Question: I'm working on a LightSwitch custom control that is able (well, at least this is intended...) to bind to and edit various different properties, based on a discriminating value.
Let me explain a bit further. The table looks like this:

Now, based on the value of 'Datenformat', the control binds itself dynamically to 'ErgebnisBool', 'ErgebnisDatum' and so on and selects the appropriate 'DataTemplate' from the control's 'xaml'.
'ErgebnisAnzeige' is a computed text property that holds a read-only display string.
The control's xaml is as follows:
'''
<UserControl x:Class="EuvControlsExtension.Presentation.Controls.ProzessErgebnisEdit"
xmlns="http://schemas.microsoft.com/winfx/2006/xaml/presentation"
xmlns:x="http://schemas.microsoft.com/winfx/2006/xaml"
xmlns:framework ="clr-namespace:Microsoft.LightSwitch.Presentation.Framework;assembly=Microsoft.LightSwitch.Client"
xmlns:d="http://schemas.microsoft.com/expression/blend/2008"
xmlns:mc="http://schemas.openxmlformats.org/markup-compatibility/2006"
xmlns:sdk="http://schemas.microsoft.com/winfx/2006/xaml/presentation/sdk"
xmlns:ct="clr-namespace:System.Windows.Controls;assembly=System.Windows.Controls.Data.Input"
xmlns:multi="clr-namespace:EuvControlsExtension.Presentation.Controls"
xmlns:toolkit="http://schemas.microsoft.com/winfx/2006/xaml/presentation/toolkit"
mc:Ignorable="d"
x:Name="HostControl">
<multi:MtTemplateSelector x:Name="MyTemplateSelector"
Content="{Binding Path=RootEntity, Mode=TwoWay, ElementName=HostControl, UpdateSourceTrigger=Default}"
HorizontalContentAlignment="Stretch"
VerticalContentAlignment="Center"
IsHitTestVisible="False">
<!--Zahl-->
<multi:MtTemplateSelector.ZahlTemplate>
<DataTemplate>
<TextBox HorizontalAlignment="Stretch"
Text="{Binding Path=RootEntity.ErgebnisZahl, ElementName=HostControl, Mode=TwoWay, UpdateSourceTrigger=Default, ValidatesOnExceptions=True, NotifyOnValidationError=True}"/>
</DataTemplate>
</multi:MtTemplateSelector.ZahlTemplate>
<!--Bool-->
<multi:MtTemplateSelector.BoolTemplate>
<DataTemplate>
<CheckBox IsThreeState="True"
Content="{Binding Path=RootEntity.ErgebnisBool, ElementName=HostControl, Mode=TwoWay, UpdateSourceTrigger=Default, ValidatesOnExceptions=True, NotifyOnValidationError=True}"/>
</DataTemplate>
</multi:MtTemplateSelector.BoolTemplate>
</multi:MtTemplateSelector>
</UserControl>
'''
The 'MtTemplateSelector' class simply returns the appropriate DataTemplate for the current format, nothing special here.
The control itself ('ProzessErgebnisEdit') is also very simple. It does nothing than binding the entity instance (called 'RootEntity'):
'''
public partial class ProzessErgebnisEdit : UserControl
{
public ProzessErgebnisEdit()
{
InitializeComponent();
BindProperties();
}
private void BindProperties()
{
var binding = new Binding("DataSourceRoot.RootObject")
{
Mode = BindingMode.TwoWay
};
this.SetBinding(RootEntityProperty, binding);
}
public object RootEntity
{
get { return GetValue(RootEntityProperty); }
set { SetValue(RootEntityProperty, value); }
}
public static readonly DependencyProperty RootEntityProperty = DependencyProperty.Register(
"RootEntity",
typeof(object),
typeof(ProzessErgebnisEdit),
new PropertyMetadata(null));
}
'''
Last not least I have this control factory that returns a display-only DataTemplate, when appropriate:
'''
[Export(typeof(IControlFactory))]
[ControlFactory("EuvControlsExtension:ProzessErgebnisEdit")]
internal class ProzessErgebnisEditFactory : IControlFactory
{
private DataTemplate dataTemplate;
private DataTemplate displayModeDataTemplate;
public DataTemplate DataTemplate
{
get {
return this.dataTemplate ??
(this.dataTemplate = XamlReader.Load(ControlTemplate) as DataTemplate);
}
}
public DataTemplate GetDisplayModeDataTemplate(IContentItem contentItem)
{
return this.displayModeDataTemplate ??
(this.displayModeDataTemplate = XamlReader.Load(DisplayModeControlTemplate) as DataTemplate);
}
private const string DisplayModeControlTemplate =
"<DataTemplate" +
" xmlns='http://schemas.microsoft.com/winfx/2006/xaml/presentation'>" +
" <Border Background='GreenYellow'>" +
" <TextBlock Text='{Binding Path=DataSourceRoot.RootObject.ErgebnisAnzeige}' Margin='3' Foreground='Red' " +
" TextAlignment="{Binding Properties[Microsoft.LightSwitch:RootControl/TextAlignment]}"" +
" VerticalAlignment="{Binding Properties[Microsoft.LightSwitch:RootControl/VerticalAlignment]}" />" +
" </Border>" +
"</DataTemplate>";
private const string ControlTemplate =
"<DataTemplate" +
" xmlns="http://schemas.microsoft.com/winfx/2006/xaml/presentation"" +
" xmlns:x="http://schemas.microsoft.com/winfx/2006/xaml"" +
" xmlns:ctl="clr-namespace:EuvControlsExtension.Presentation.Controls;assembly=EuvControlsExtension.Client">" +
"<ctl:ProzessErgebnisEdit/>" +
"</DataTemplate>";
}
'''
Everything works fine so far: When the cell is not focused, the display-only text appears (e.g. Wahr/Falsch/--), and when I click to edit a cell, it switches to the approriate DataTemplate (e.g. a Checkbox). And there is always the correct value displayed, which tells me that the databinding generally works.
The only problem is that the controls are always read-only, and I'm not able to make them editable via code or xaml or whatever.
So far I tried to intercept the grid's 'OnPrepareCellEditing' event and then setting the 'IsReadOnly' property of the respective column manually to 'false', and I also tried the same with the control's 'DataContext.IsReadOnly' property. No luck...
What am I missing? Is my entire approach flawed? What's going on here? I can't figure out a reason for this behavior, I don't even see a direction for searching...
Some of the identifiers are in German und thus might not be immediately clear to everyone. But in the end, it's as simple as this: is German for . This expression appears frequently in the table because the value to display is the result of a physical production process which can be of various data types such as bool, string, datetime etc. (nothing fancy here). This information is the content of the column, which would be something like in English.
'''
public class MtTemplateSelector : DataTemplateSelector
{
public DataTemplate UnknownTemplate { get; set; }
public DataTemplate ZahlTemplate { get; set; }
public DataTemplate FreitextTemplate { get; set; }
public DataTemplate AuswahlTemplate { get; set; }
public DataTemplate BoolTemplate { get; set; }
public DataTemplate DatumTemplate { get; set; }
public DataTemplate MessungTemplate { get; set; }
public DataTemplate DateiPfadTemplate { get; set; }
public DataTemplate OrdnerPfadTemplate { get; set; }
public override DataTemplate SelectTemplate(object item, DependencyObject container)
{
switch (GetDatenFormatEnum(item))
{
case DatenformatEnum.Zahl:
return ZahlTemplate;
...
'''
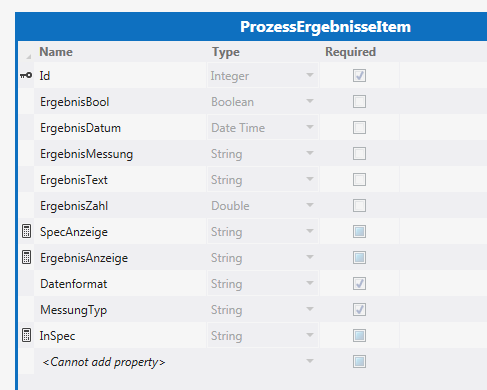
Answer: You simply need to remove the 'IsHitTestVisile=False' from the 'multi:MtTemplateSelector' this prevents it, and all it's children, from getting events from user interactions. You can learn more <URL>.